Question: Output:

I am getting this output when I run the following code. I guess that the problem is with 'c:forEach'. Could anyone please help me what I did wrong?
Method in Controller Class:
'''
@RequestMapping("/viewemp")
public ModelAndView viewemp() {
List<Emp> listOfEmps=dao.getEmployees();
/*for(int i = 0; i < listOfEmps.size(); i++) {
System.out.println(listOfEmps.get(i).getEmpno());
}*/
return new ModelAndView("viewemp","list",listOfEmps);
}
'''
Jsp Page:
'''
<%@ taglib uri="http://www.springframework.org/tags/form" prefix="form"%>
<%@ taglib uri="http://java.sun.com/jsp/jstl/core" prefix="c"%>
<h1>Employees List</h1>
<table border="2" width="70%" cellpadding="2">
<tr><th>Id</th><th>Name</th><th>Salary</th><th>Designation</th><th>Edit</th><th>Delete</th></tr>
<c:forEach var="emp" items="${list}">
<tr>
<td>${emp.empno}</td>
<td>${emp.ename}</td>
<td>${emp.sal}</td>
<td>${emp.job}</td>
<td><a href="editemp/${emp.empno}">Edit</a></td>
<td><a href="deleteemp/${emp.empno}">Delete</a></td>
</tr>
</c:forEach>
</table>
'''
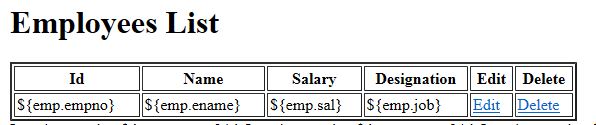
Answer: The problem seems to be related to jstl.
1. Have you included jstl in your lib's ?!
2. In your jsp do you have the following declaration <%@ page contentType="text/html; charset=UTF-8" pageEncoding="UTF-8" isELIgnored="false"%>